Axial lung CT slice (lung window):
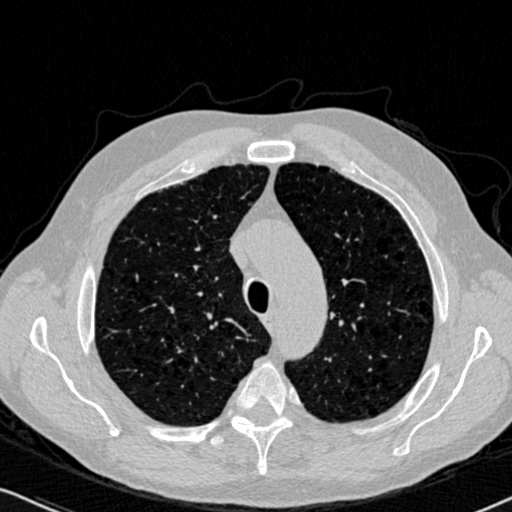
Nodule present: no